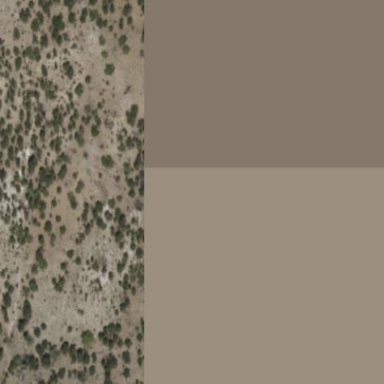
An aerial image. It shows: Patch of scrub vegetation.